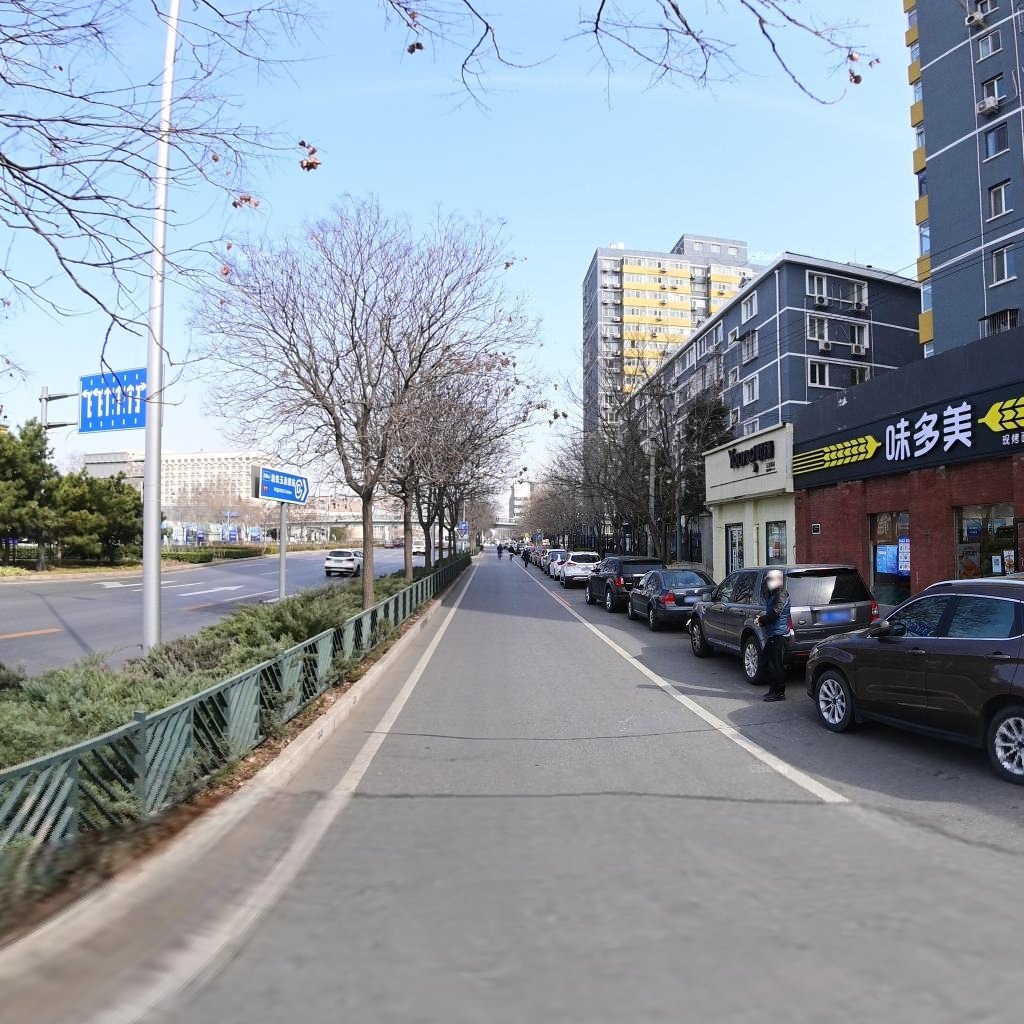
Region: Haidian
Road damage annotations: transverse patch